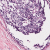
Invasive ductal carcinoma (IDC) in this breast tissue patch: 0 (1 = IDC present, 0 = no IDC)